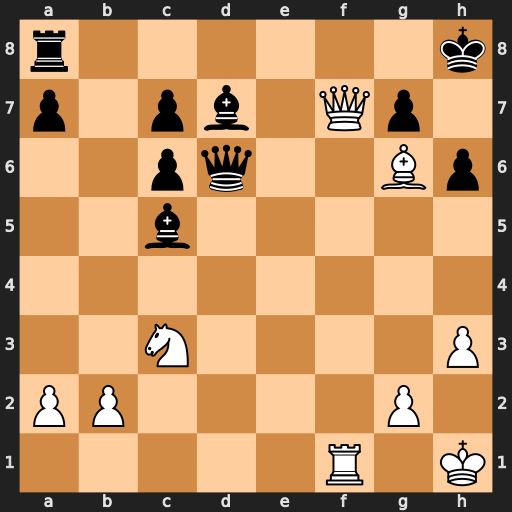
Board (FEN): r6k/p1pb1Qp1/2pq2Bp/2b5/8/2N4P/PP4P1/5R1K
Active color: w
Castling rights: -
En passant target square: -
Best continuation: Ne4 Be6 Nxd6 Bxf7 Nxf7+